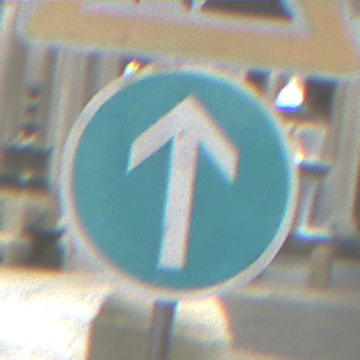
Verkehrszeichen: VorgeschriebeneFahrtrichtungGeradeaus
Zusatzzeichen oben: Arbeitsstelle
Umgebung: Outdoor, Urban
Tageszeit: Night
Wetter: PartlyCloudy
Licht: Artificial
Jahreszeit: NotSpecified
Kontrast: HighContrast